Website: crate-barrel
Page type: payment
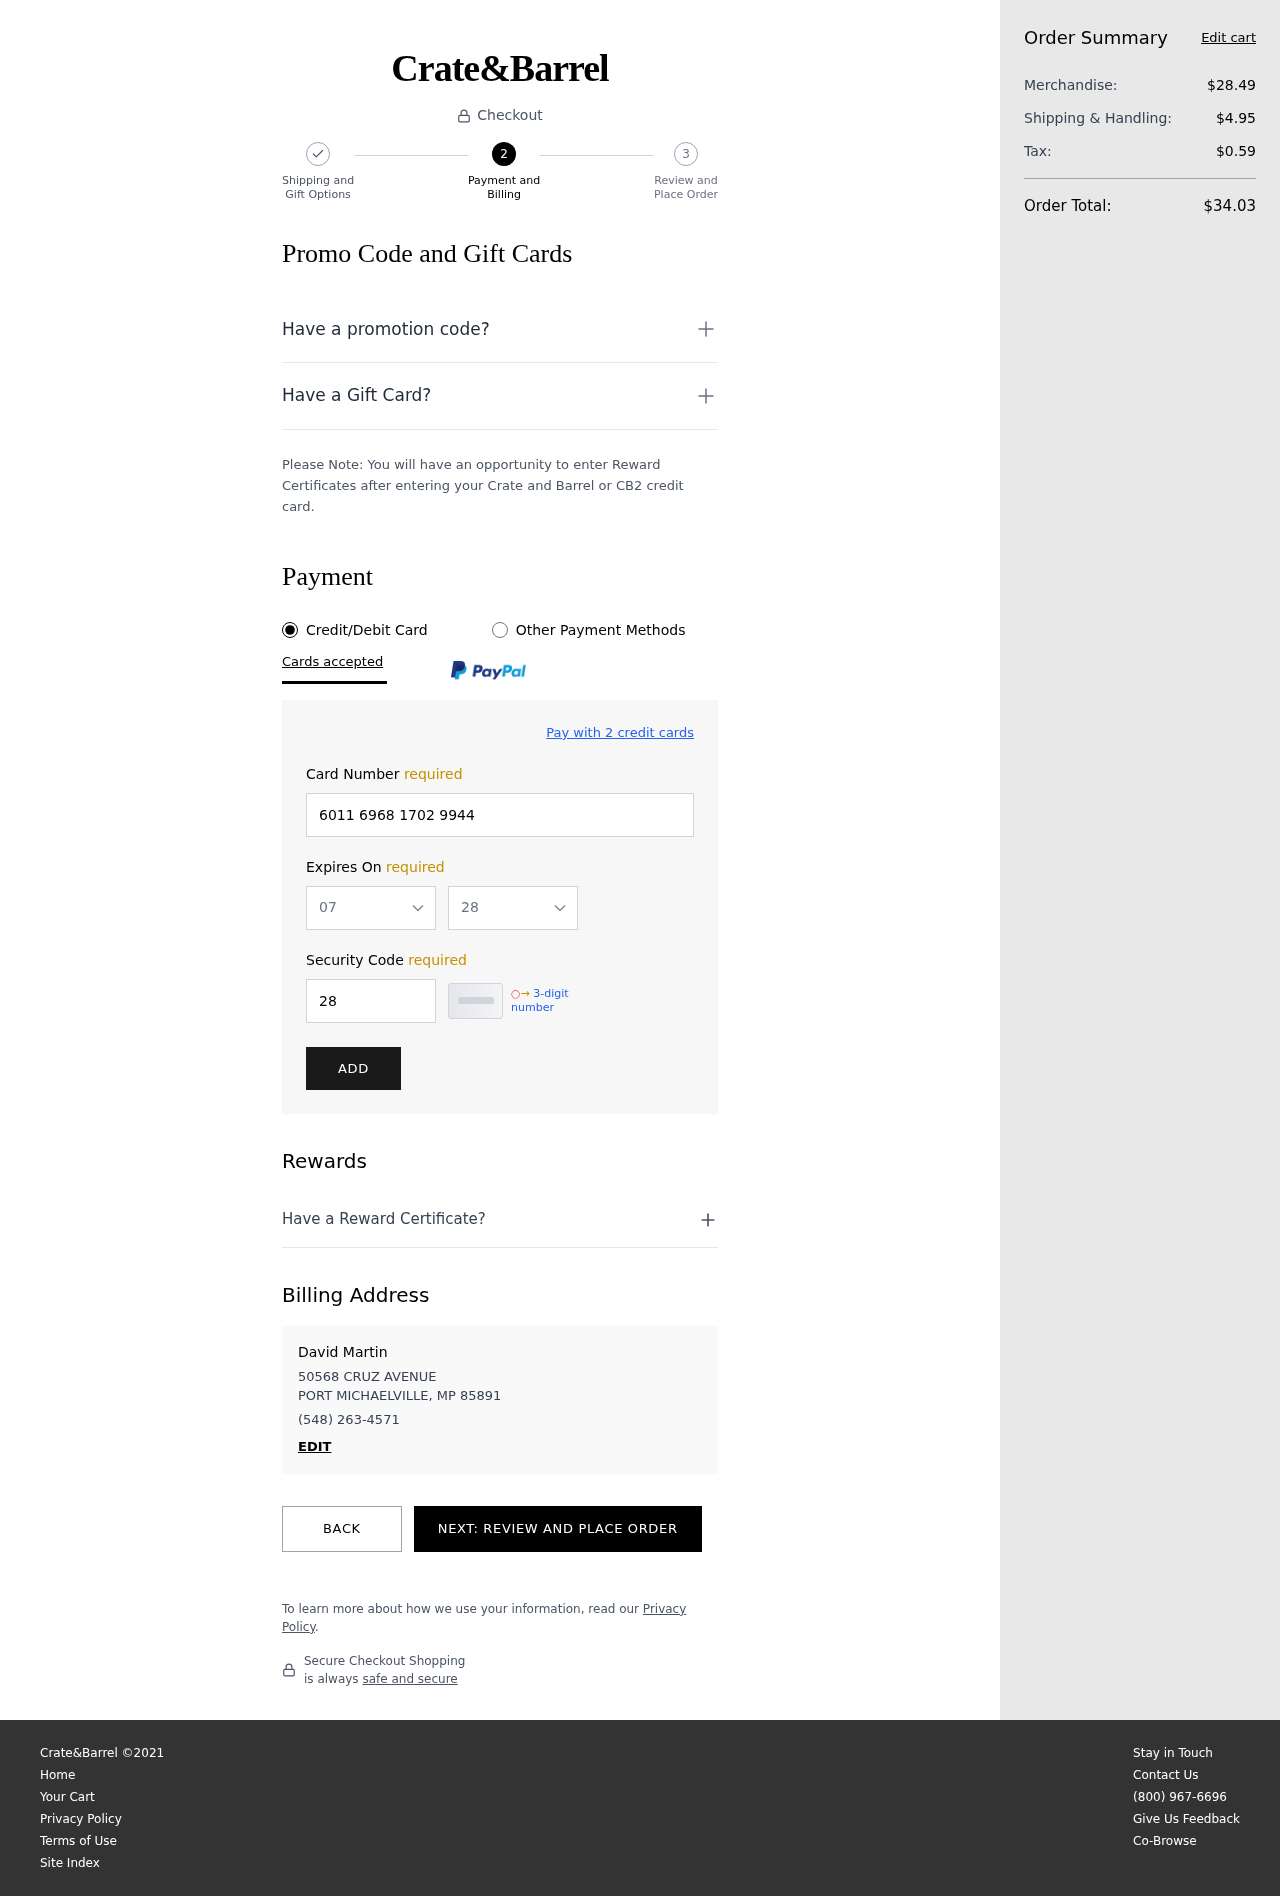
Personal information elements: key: PII_CARD_EXPIRY_MONTH
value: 07
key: PII_CARD_EXPIRY_YEAR
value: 28
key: PII_CITY_STATE_ZIP
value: PORT MICHAELVILLE, MP 85891
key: PII_FULLNAME
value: David Martin
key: PII_PHONE
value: (548) 263-4571
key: PII_STREET
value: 50568 CRUZ AVENUE
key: PII_CARD_NUMBER
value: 6011 6968 1702 9944
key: PII_CARD_CVV
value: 285
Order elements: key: ORDER_SUBTOTAL
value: $28.49
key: ORDER_SHIPPING_COST
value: $4.95
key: ORDER_TAX
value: $0.59
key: ORDER_TOTAL
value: $34.03